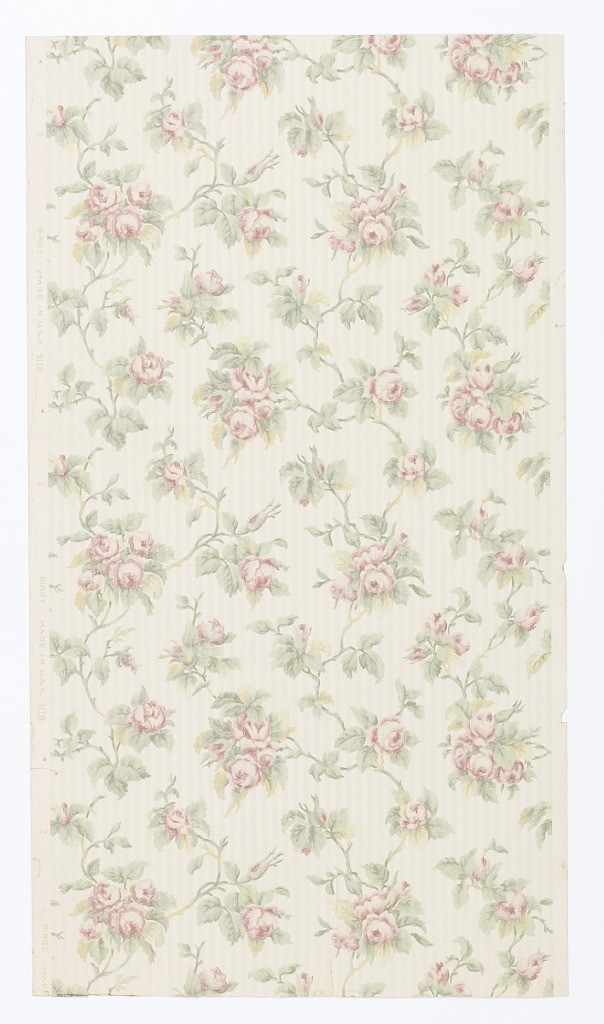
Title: Sidewall
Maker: M.H. Birge & Sons Co., 1834
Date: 1900–1920
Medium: Machine-printed
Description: Vining floral design; pink roses on green/olive vines, on background of narrow green stripes. Printed in selvedge: "Birge - Made in U.S.A.  5118".